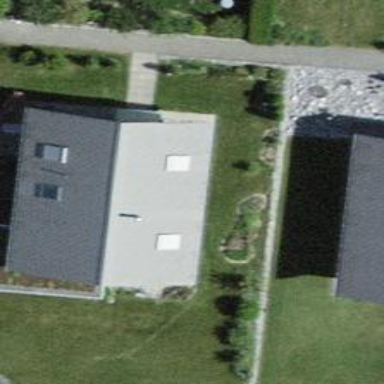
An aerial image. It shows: Simple and straightforward house.